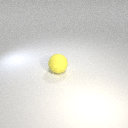
large yellow rubber sphere